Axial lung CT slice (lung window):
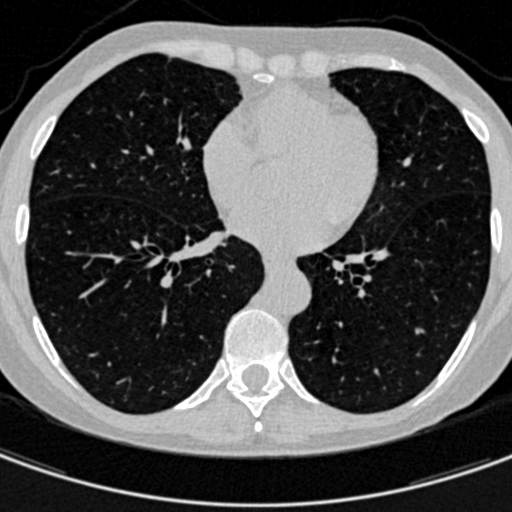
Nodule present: no